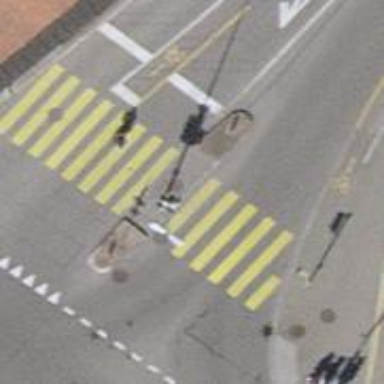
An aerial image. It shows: Road crossing with traffic signals and central island.